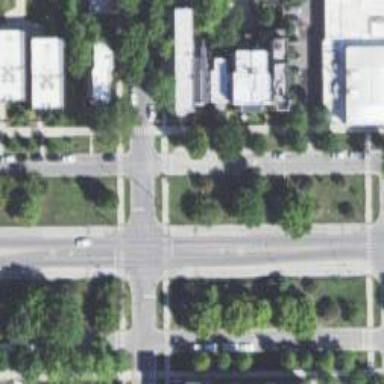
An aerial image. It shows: Footway that serves as traffic island.